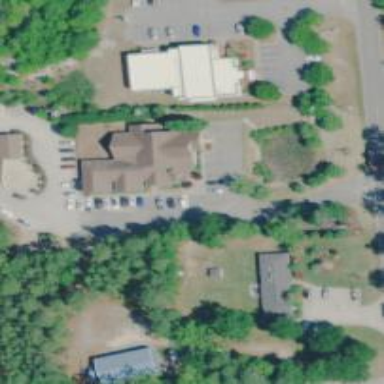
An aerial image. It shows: Veterinary facility.